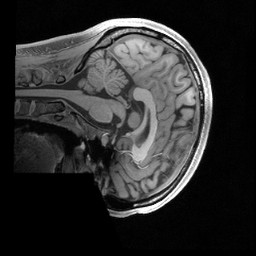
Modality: T1w
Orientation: sagittal
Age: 21
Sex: female
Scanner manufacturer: siemens
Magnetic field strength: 3 T
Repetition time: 2.4 s
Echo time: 0.00224 s